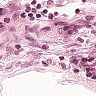
Metastatic tissue present: no